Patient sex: M
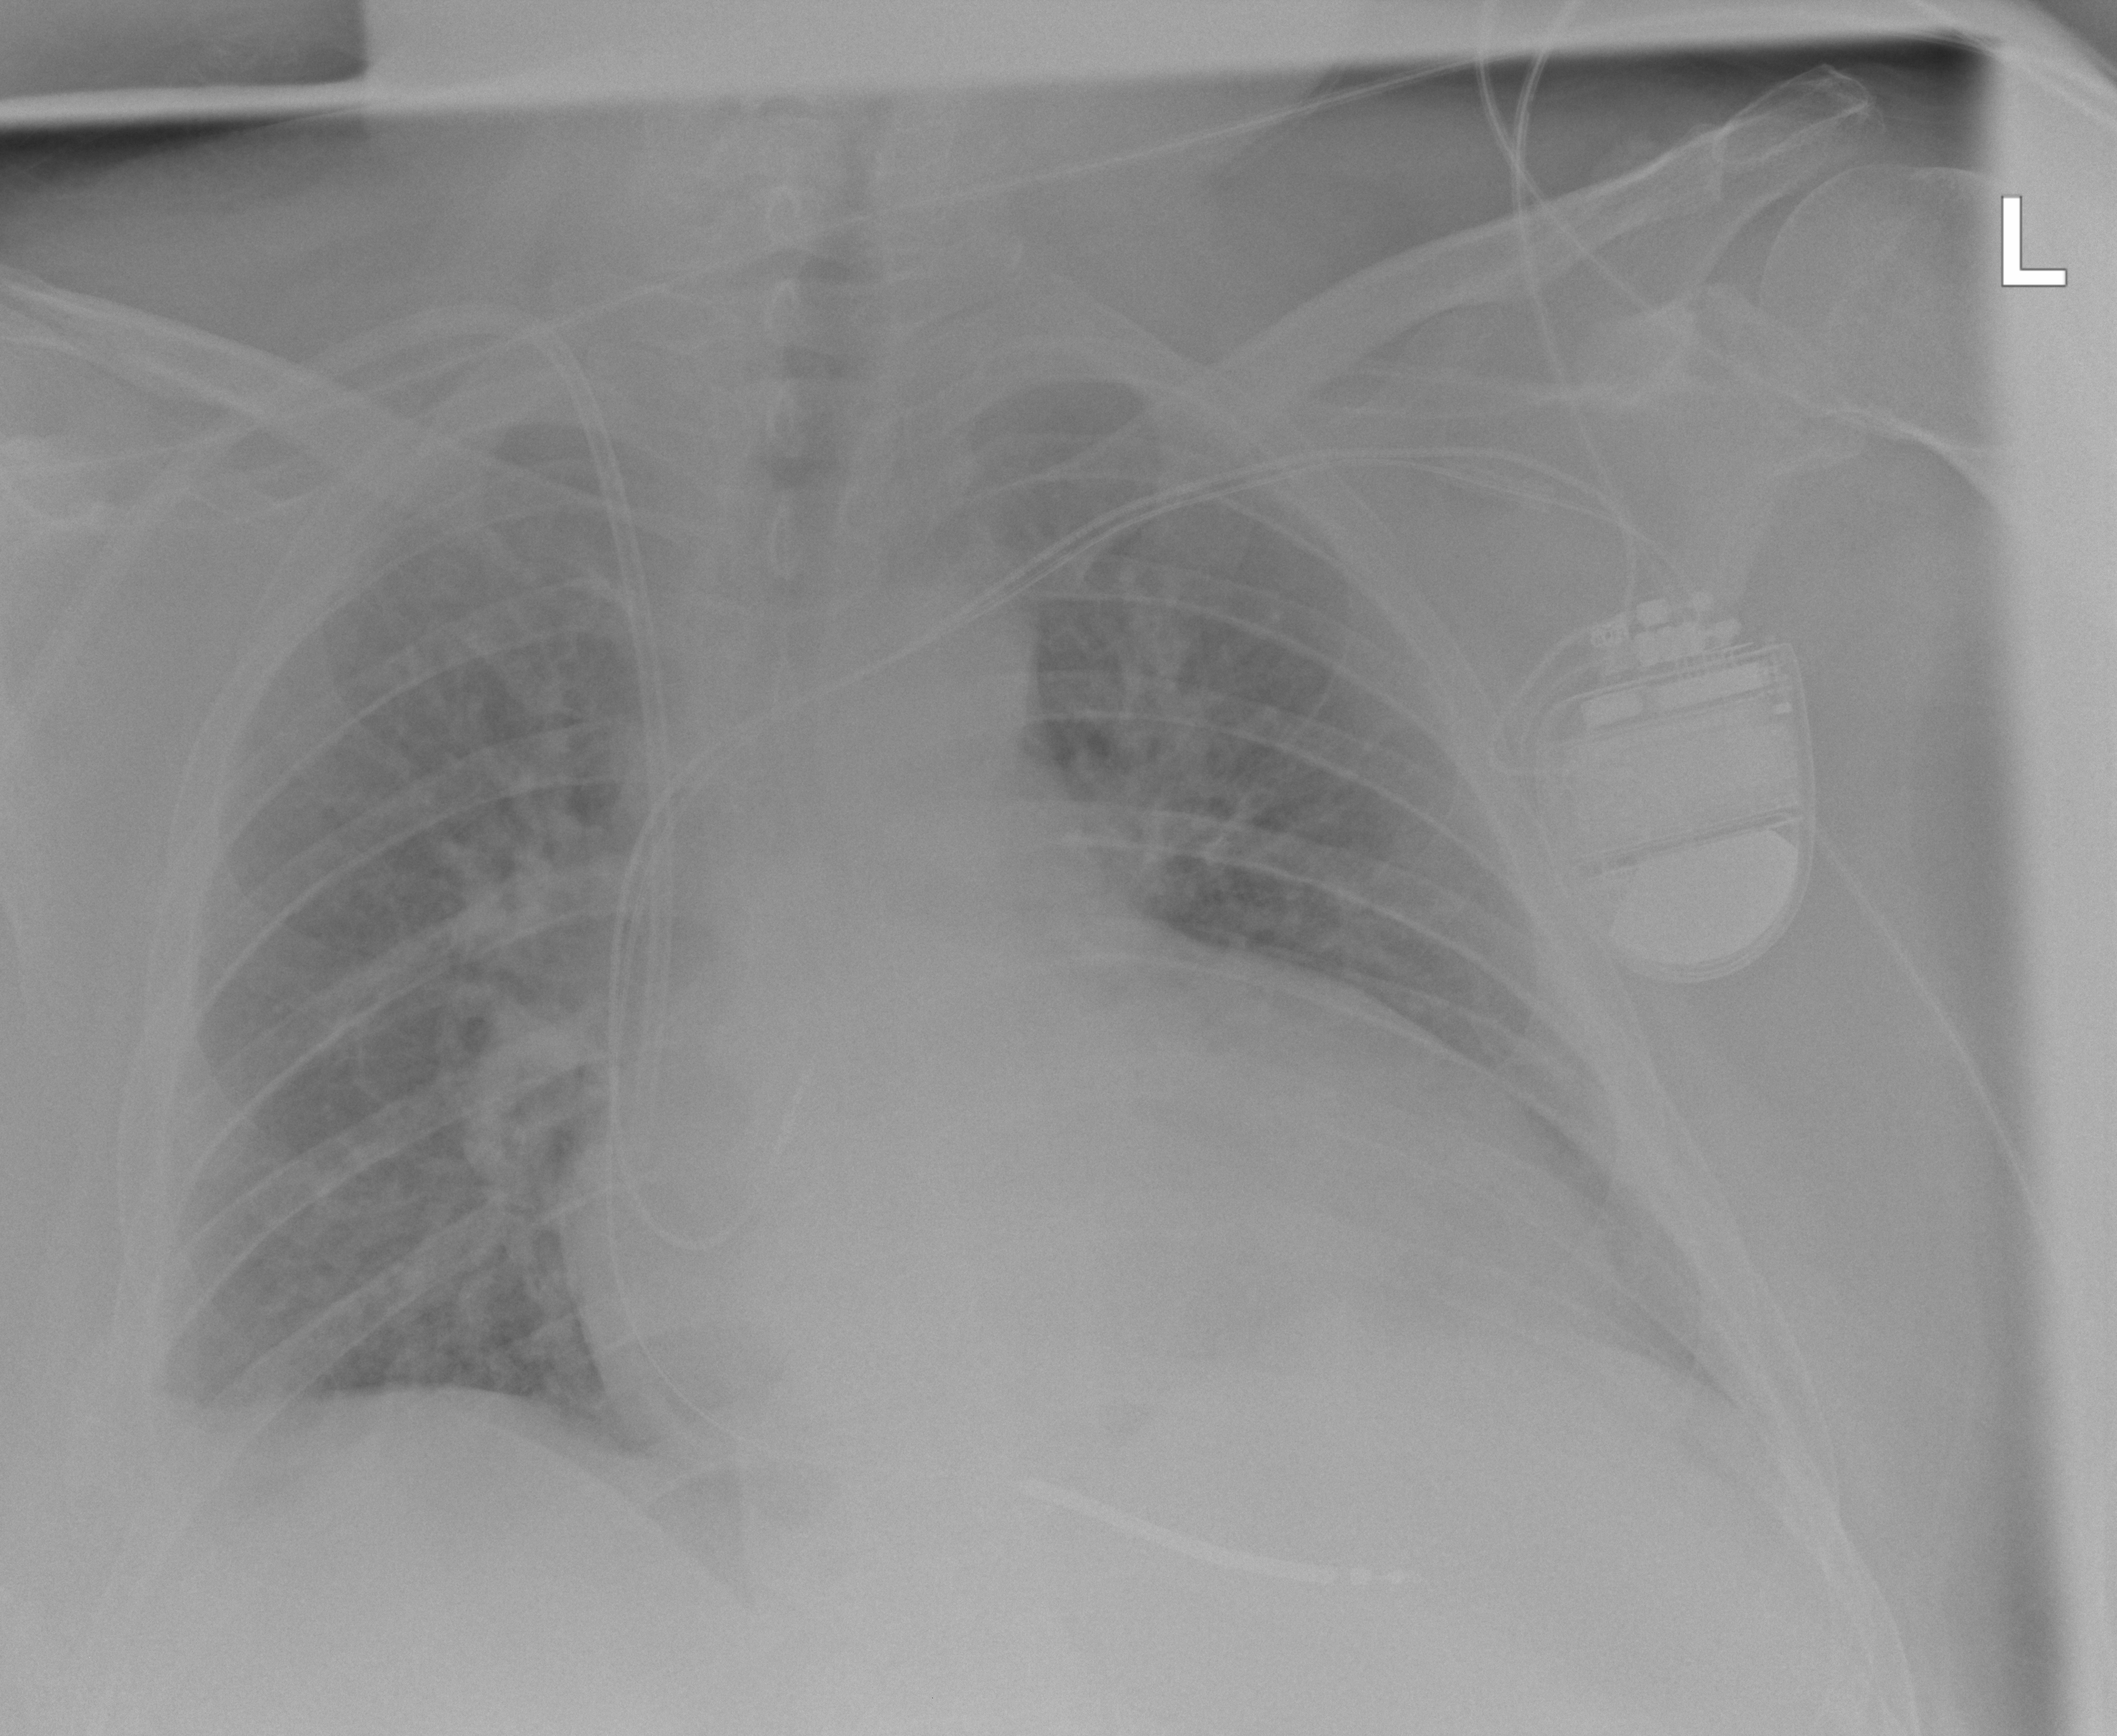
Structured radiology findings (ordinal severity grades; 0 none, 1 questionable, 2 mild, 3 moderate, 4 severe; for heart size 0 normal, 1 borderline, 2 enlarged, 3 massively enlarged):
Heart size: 2
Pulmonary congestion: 2
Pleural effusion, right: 2
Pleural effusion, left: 2
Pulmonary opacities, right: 2
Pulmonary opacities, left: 2
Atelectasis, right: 2
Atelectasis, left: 2